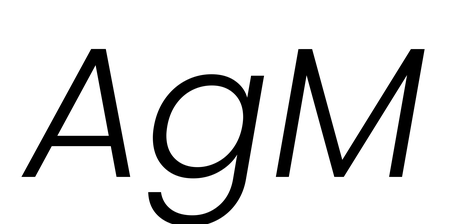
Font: Poppins-LightItalic